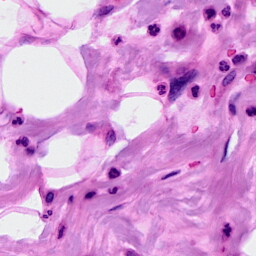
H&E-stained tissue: Breast